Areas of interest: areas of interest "Hospital"
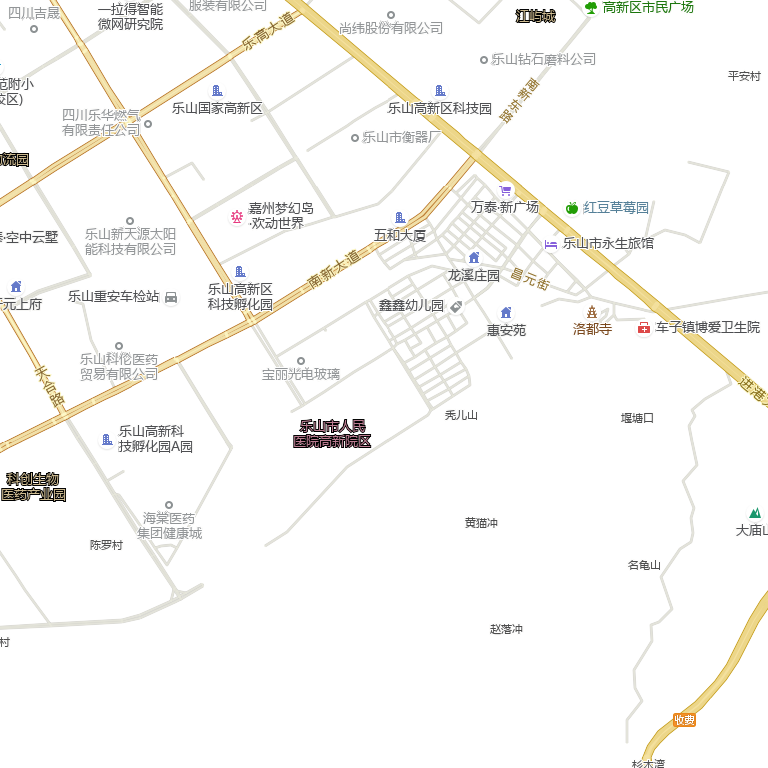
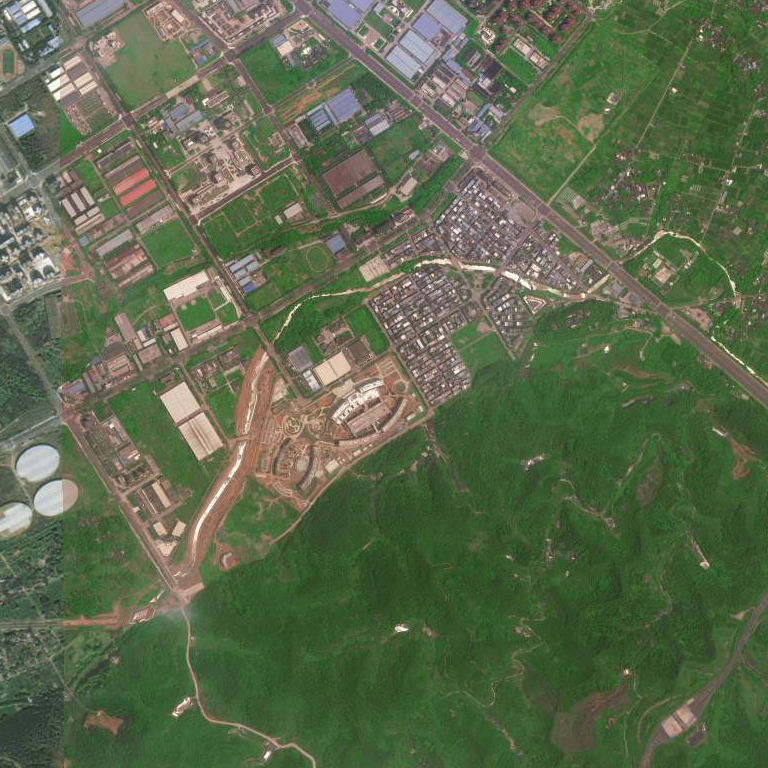